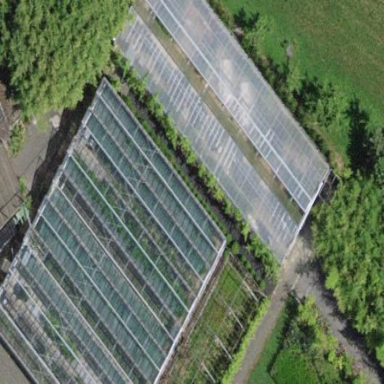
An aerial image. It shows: Greenhouse.